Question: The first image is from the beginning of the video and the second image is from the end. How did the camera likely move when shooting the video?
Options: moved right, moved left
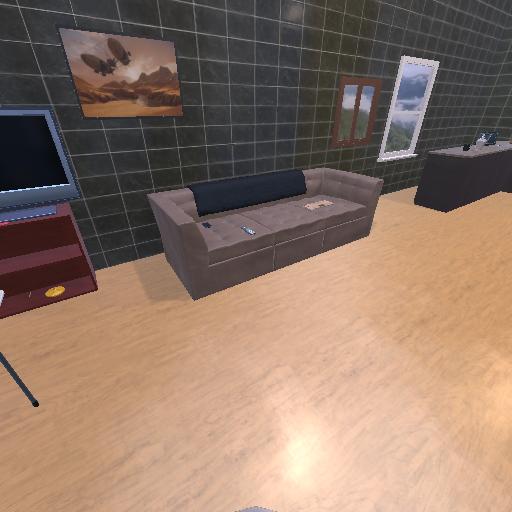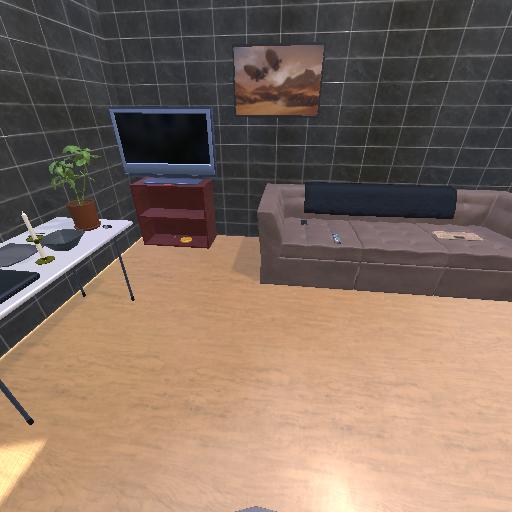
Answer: moved right